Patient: sex F, age 22
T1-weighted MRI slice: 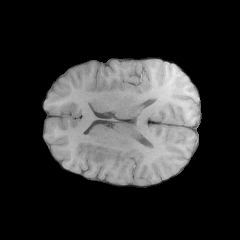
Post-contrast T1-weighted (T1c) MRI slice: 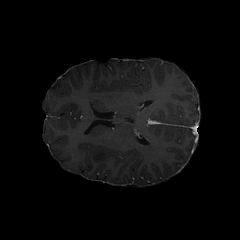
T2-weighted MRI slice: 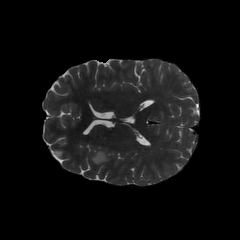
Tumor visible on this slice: yes
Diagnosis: Astrocytoma, IDH-mutant
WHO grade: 2